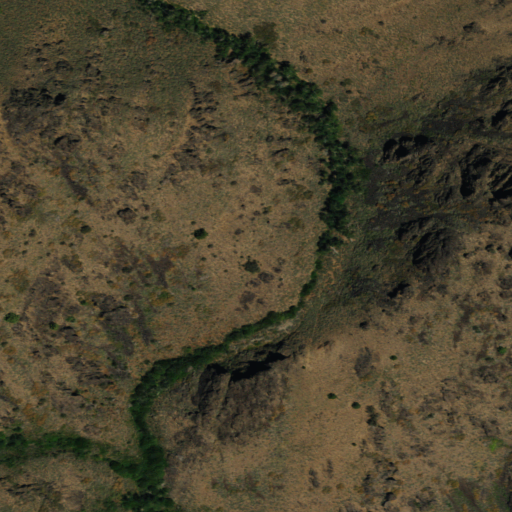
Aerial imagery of ridge(s) in Nevada named Trout Creek Spur containing shrub, evergreen forest, mixed forest, and deciduous forest